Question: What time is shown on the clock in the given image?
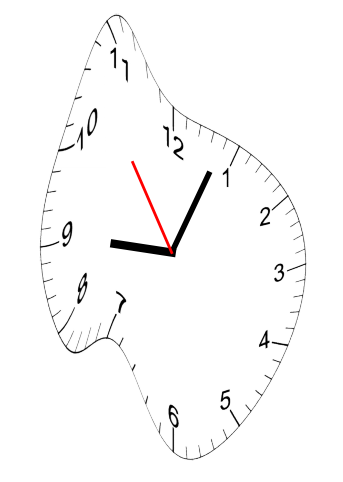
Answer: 09:03:54